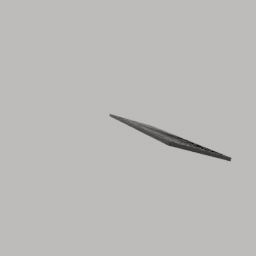
Label: architecture